Field crop: maize
Growth stage: 2
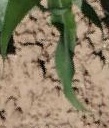
Species: maize